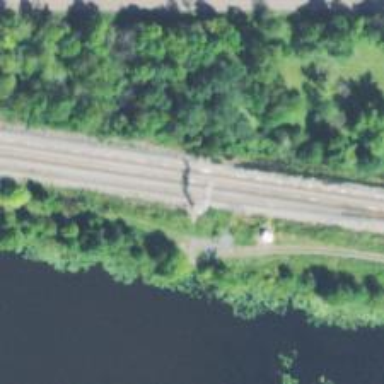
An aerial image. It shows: Railway signal.